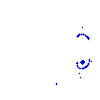
Particle: pion